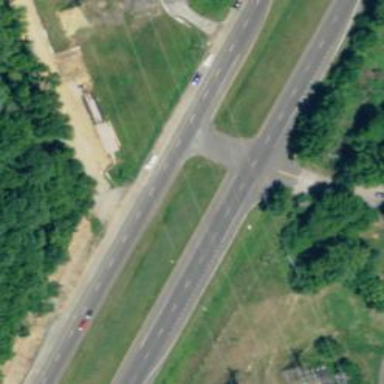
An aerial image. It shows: Trunk link highway.